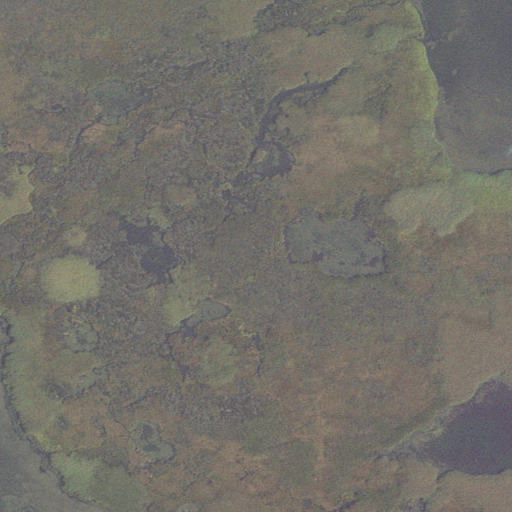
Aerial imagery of island in Virginia named Big Ball Island containing herbaceous wetlands, open water, and woody wetlands